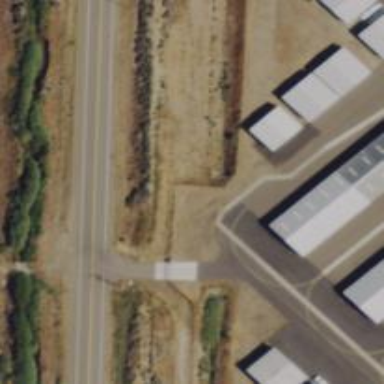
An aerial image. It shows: Image of taxiway at airport.